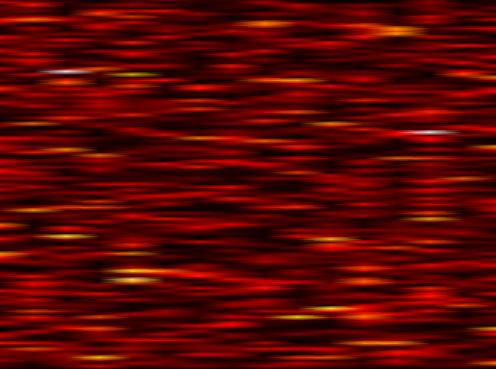
Label: FBMC